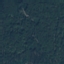
Label: Forest